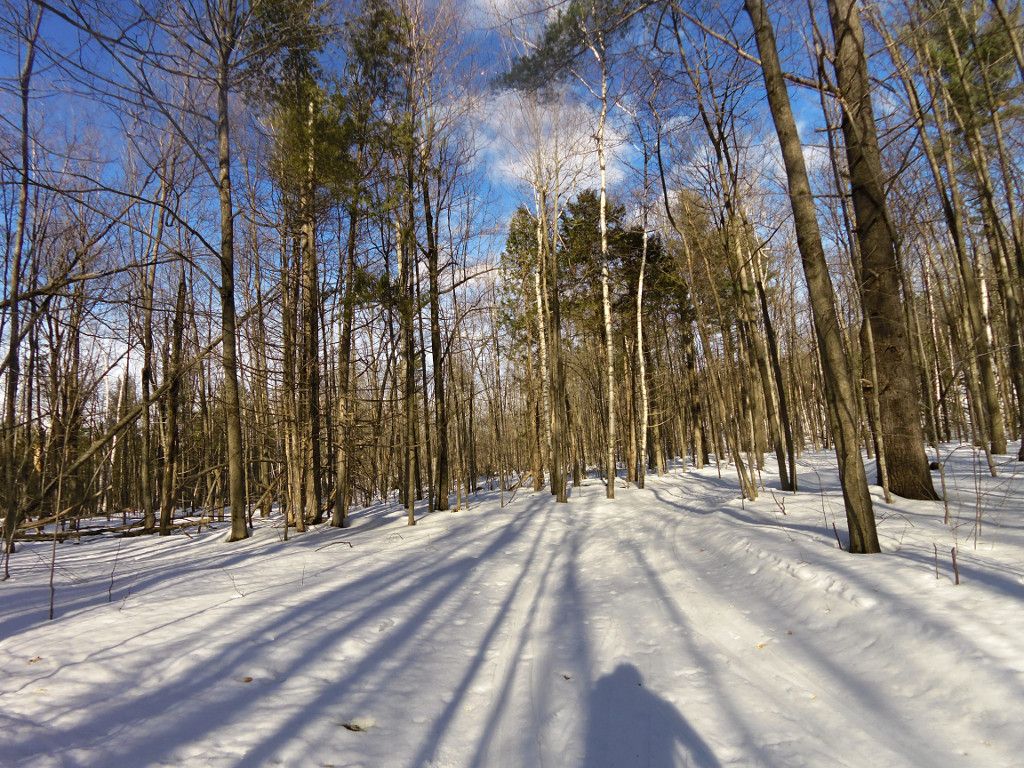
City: ottawa-gatineau